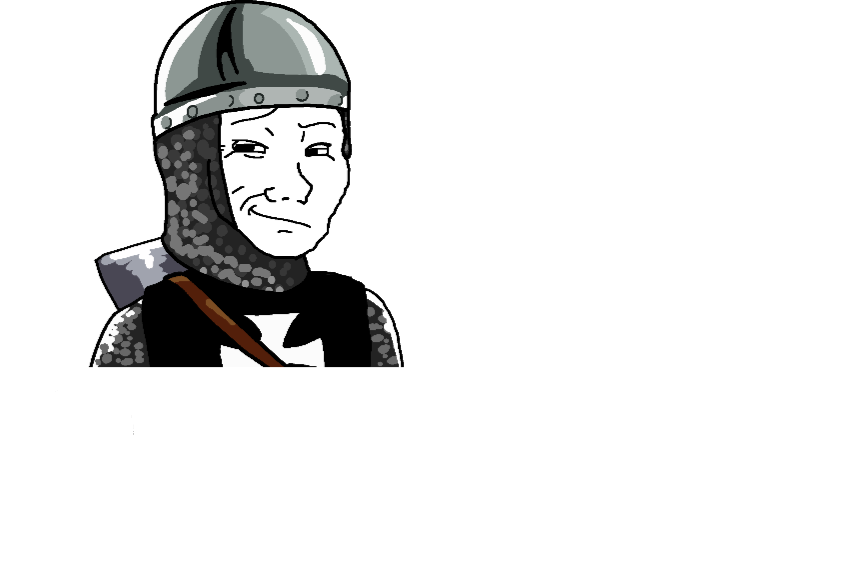
Label: 5_Smugjak